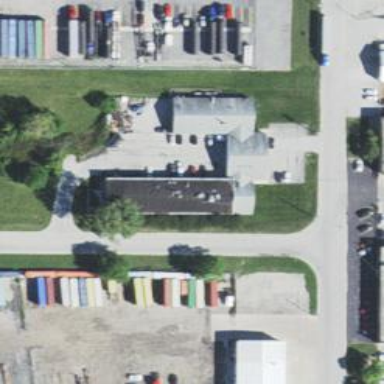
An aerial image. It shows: Industrial building.